Question: I'm dealing with a migration from ColdFusion 9 to ColdFusion 11. One issue I've run into is essentially the same as that detailed in this question: <URL>
The root cause in my case is a particular page that weighs in at about 3 MB, which is bigger than the output buffer (which is at the default 1024 KB), and is causing CF to flush the cache. This in turn breaks a call to 'cfhtmlhead' in 'OnRequestEnd()'.
Redesigning the page is not a practical solution right now. (Maybe in the future.) My problem is "solved" by increasing the "Maximum Output Buffer Size" to 4096 KB.
What are the risks to increasing this value? There are other apps/sites on this server. Could there be memory issues? Performance degradation? (Trying to find a reference for this has been frustrating.)
The <URL> says:
> A lower output buffer size may reduce the memory footprint in some applications.
The server and JVM would seem to have plenty of memory.
---
Since there seems to be some confusion about which setting:

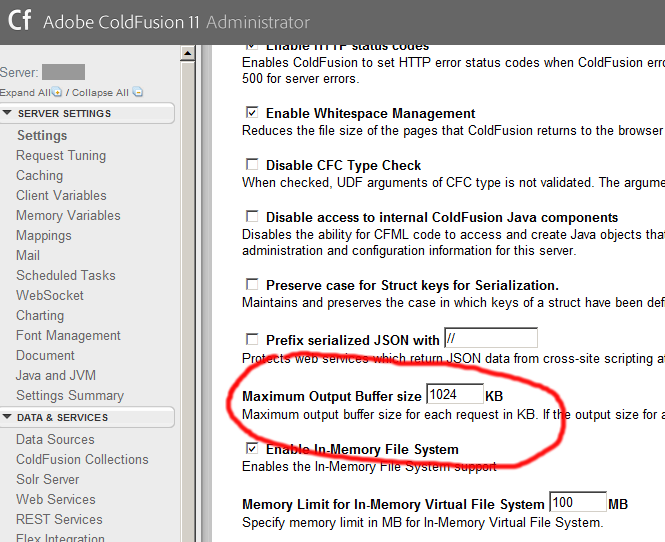
Answer: Increasing the output buffer will simple allow the server to consume more memory per request. Having a cap prevents the template engine from dealing with an unexpected high number of dynamic includes and filling up the server's memory.
It's safe to increase on the same level it's safe to have a single request that outputs 3 MB of data. ;)